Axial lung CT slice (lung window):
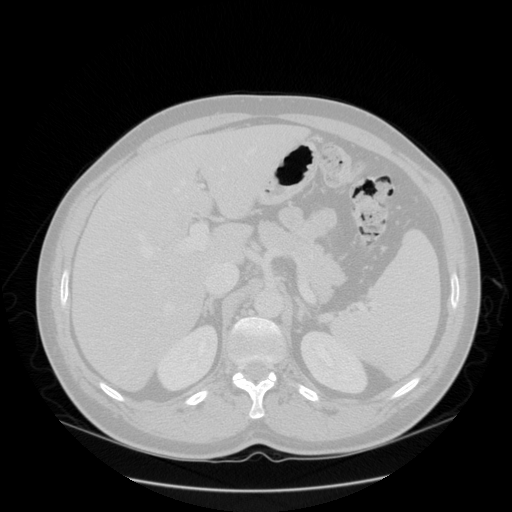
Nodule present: no